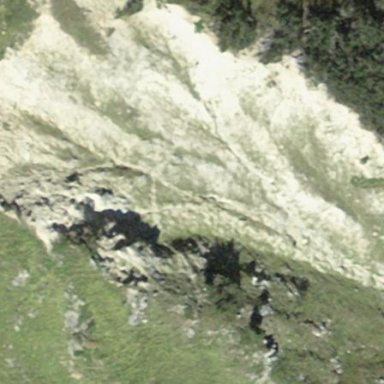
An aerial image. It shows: Natural scree.